Aerial crown-view tile of a tropical tree (Barro Colorado Island, Panama), acquired 20241112:
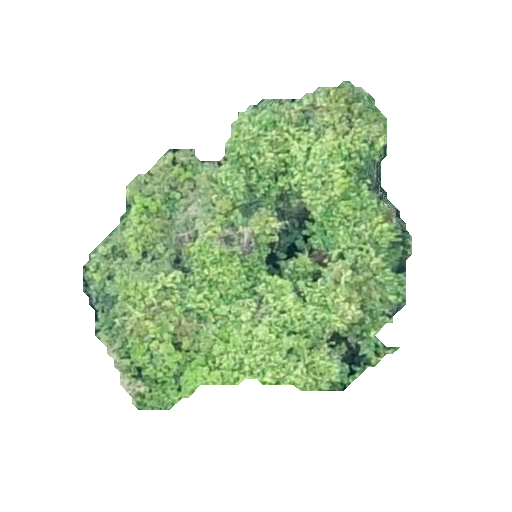
Species: Prioria copaifera
GBIF accepted scientific name: Prioria copaifera
Crown area: 115.894 m²